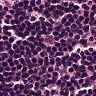
Metastatic tissue present: no